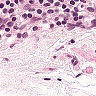
Metastatic tissue present: no